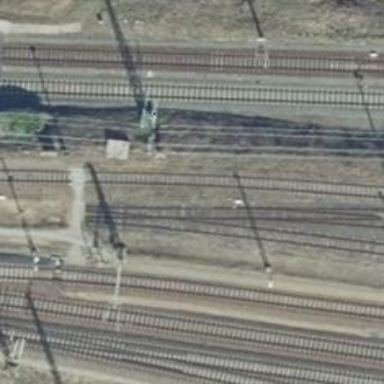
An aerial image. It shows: Railway switch.